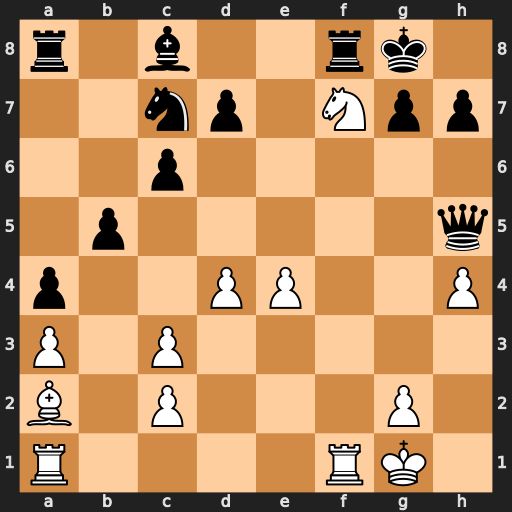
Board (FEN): r1b2rk1/2np1Npp/2p5/1p5q/p2PP2P/P1P5/B1P3P1/R4RK1
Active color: w
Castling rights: -
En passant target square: -
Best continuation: Nh6+ Kh8 Rxf8#